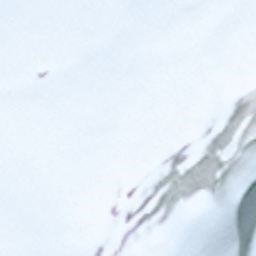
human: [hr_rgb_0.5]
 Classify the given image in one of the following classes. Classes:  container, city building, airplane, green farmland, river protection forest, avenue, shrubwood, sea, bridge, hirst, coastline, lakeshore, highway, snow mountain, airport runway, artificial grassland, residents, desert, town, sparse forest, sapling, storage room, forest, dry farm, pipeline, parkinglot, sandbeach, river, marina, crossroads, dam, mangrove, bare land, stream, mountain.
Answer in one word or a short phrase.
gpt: snow mountain